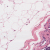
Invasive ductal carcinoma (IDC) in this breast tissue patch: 0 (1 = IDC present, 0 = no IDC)